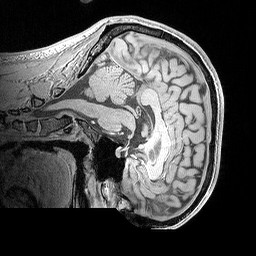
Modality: MP2RAGE
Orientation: sagittal
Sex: male
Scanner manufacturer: siemens
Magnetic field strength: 3 T
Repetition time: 5 s
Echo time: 0.00292 s